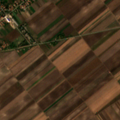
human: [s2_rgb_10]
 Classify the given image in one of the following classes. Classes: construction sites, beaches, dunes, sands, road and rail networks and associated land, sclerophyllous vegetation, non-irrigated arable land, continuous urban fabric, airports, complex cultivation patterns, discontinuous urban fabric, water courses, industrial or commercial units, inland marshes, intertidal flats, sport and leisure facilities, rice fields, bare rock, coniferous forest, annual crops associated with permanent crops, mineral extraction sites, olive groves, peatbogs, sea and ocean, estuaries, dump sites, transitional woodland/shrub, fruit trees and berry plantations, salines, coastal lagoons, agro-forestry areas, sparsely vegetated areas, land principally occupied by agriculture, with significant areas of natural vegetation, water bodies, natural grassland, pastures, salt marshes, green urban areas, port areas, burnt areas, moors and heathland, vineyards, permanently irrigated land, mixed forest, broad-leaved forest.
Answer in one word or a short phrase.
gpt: discontinuous urban fabric, non-irrigated arable land